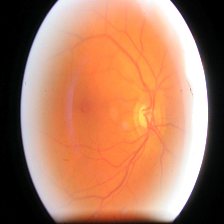
Diabetic retinopathy grade: Moderate